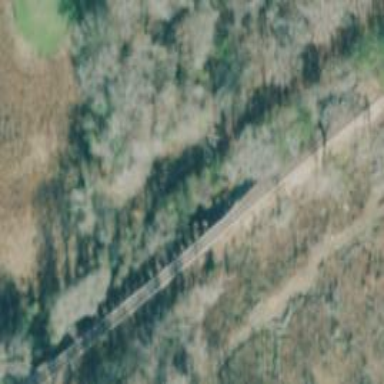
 specifically for aggregate transportation."